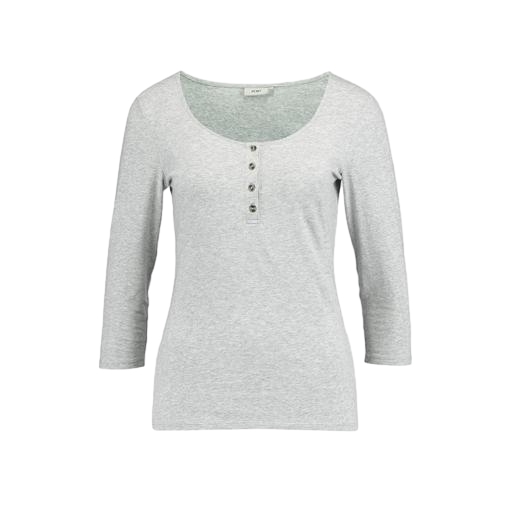
henley shirt, button up tee, longsleeve t-shirt, white background